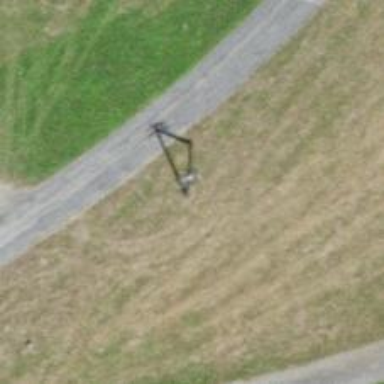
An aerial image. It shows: Utility pole in the area.